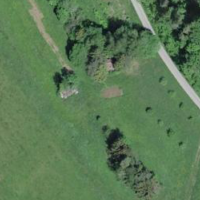
EUNIS habitat code: 52
Species observed at this site:
Cardamine pratensis